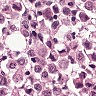
Metastatic tissue present: yes